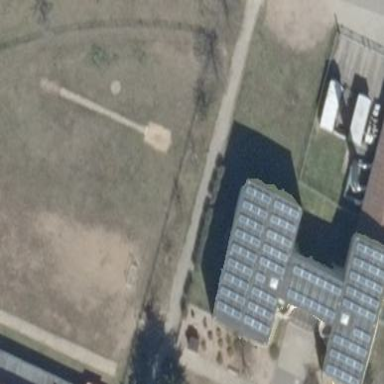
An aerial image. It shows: Flat roofed school building with grey roof and yellow exterior.